Question: I'm setting up a Wordpress multisite installation for a client, and all the different sites will be under different domains. I set it up using the option, and a bit of Googling pointed me to the Wordpress MU Domain Mapping plugin to map those subdomains to full domains. However I also noticed that once a new site has been created, if you go to the edit screen, you can specify a full domain. And from a little bit of testing I did, setting this to a completely different domain seems to work.
So do I really need to use the Wordpress MU Domain Mapping plugin? Or is this plugin only useful for sites that need to be mapped to multiple domains & subdomains?

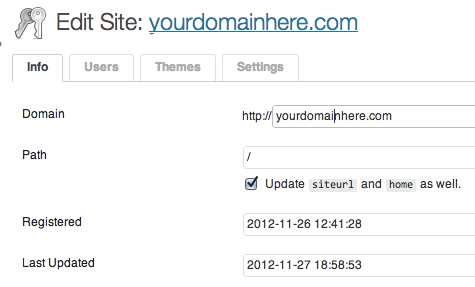
Answer: I wasn't able to run WP MU on multiple TLDs without the plugin. so I would say "yes" - if you manage several domains from one WP MU you need to set it up.
Maby someone can confirm this :)